Question: I am getting data for my DataTable from another URL on my website called .
'''
$con = mysql_connect("xxxx", "xxxx", "xxxx");
$con or die(mysql_error());
mysql_select_db("xxxx") or die(mysql_error());
$result = mysql_query("SELECT * FROM users_logins")
or die(mysql_error());
$resultArray = array();
$tempArray = array();
while($row = mysql_fetch_assoc($result))
{
// Add each row into our results array
$tempArray = $row;
array_push($resultArray, $tempArray);
}
echo json_encode($resultArray);
mysql_close($con);
'''
Here is my HTML & JQuery for the DataTable.
'''
<head>
<link rel="stylesheet" type="text/css" href="http://ajax.aspnetcdn.com/ajax/jquery.dataTables/1.9.4/css/jquery.dataTables.css">
</head>
<body>
<table id="example" class="display" cellspacing="0" width="100%">
<thead>
<tr>
<th>uEmail</th>
<th>Time</th>
<th>Location</th>
</tr>
</thead>
</table>
<script type="text/javascript" charset="utf8" src="http://ajax.aspnetcdn.com/ajax/jQuery/jquery-1.8.2.min.js"></script>
<script type="text/javascript" charset="utf8" src="http://ajax.aspnetcdn.com/ajax/jquery.dataTables/1.9.4/jquery.dataTables.min.js"></script>
<script>
$(document).ready(function() {
$('#example').dataTable( {
"sAjaxSource": "http://xxxx.net/request",
"sAjaxDataProp": "data"
} );
} );
</script>
</body>
'''
When is manually accessed, this is what is displayed:
'[{"uEmail":"xxxx@gmail.com","time":"06-07-2015 7:55 pm","location":"xx.xx.xx.xxx"},{"uEmail":"xxxx@gmail.com","time":"06-07-2015 5:45 pm","location":"xx.xx.xx.xxx"}]'
In the console, I get this error: 'Uncaught TypeError: Cannot read property 'length' of undefined'.
Here is a screenshot of the DataTable and console.
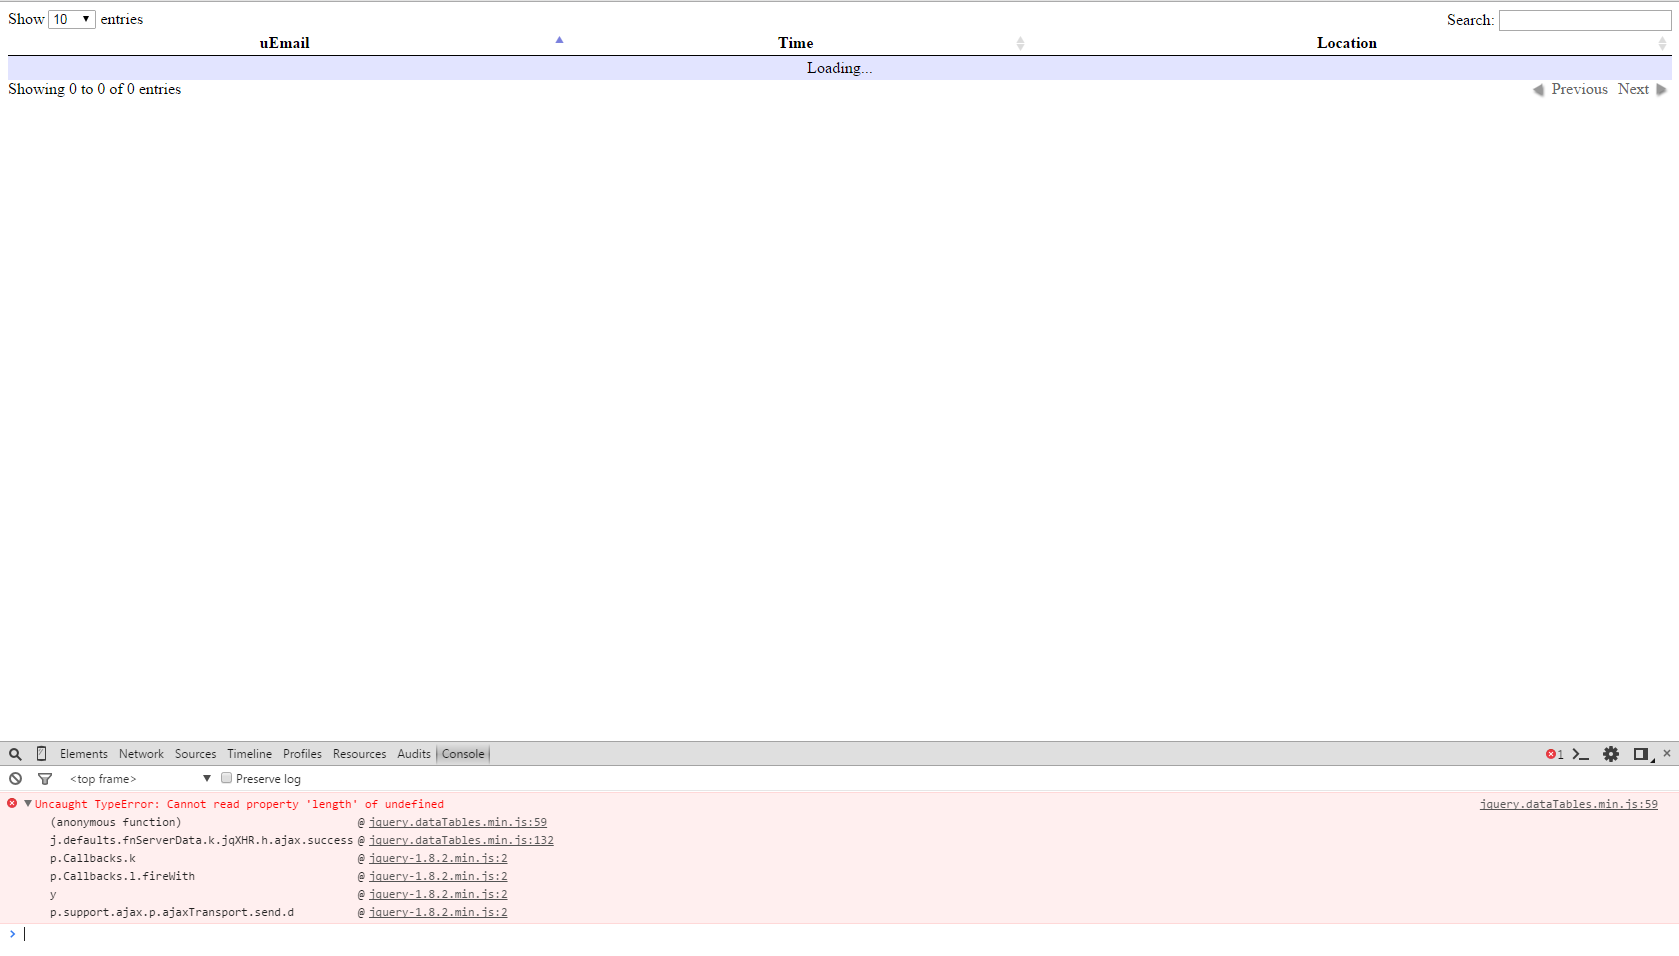
Answer: According to the DataTables 1.9 documentation, sAjaxDataProp specifies the name of the array inside the returned JSON object that contains the entries.
At the same time, DataTables appears to accept entries as arrays, not objects.
Your return format should be:
'{"data": [["xxxx@gmail.com","06-07-2015 7:55 pm","xx.xx.xx.xxx"],["xxxx@gmail.com","06-07-2015 5:45 pm","xx.xx.xx.xxx"]]}'